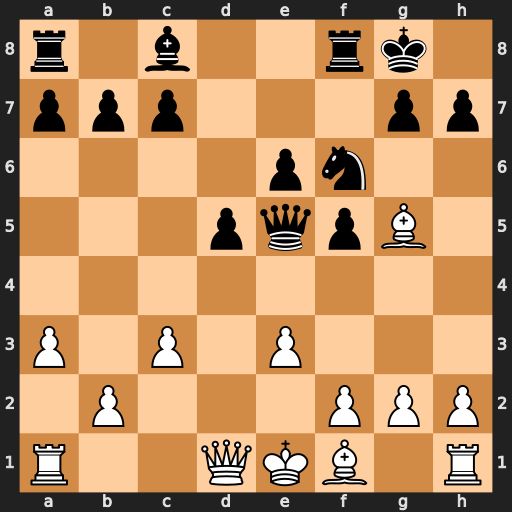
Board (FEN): r1b2rk1/ppp3pp/4pn2/3pqpB1/8/P1P1P3/1P3PPP/R2QKB1R
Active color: w
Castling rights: KQ
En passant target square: -
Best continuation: Bf4 Qxf4 exf4